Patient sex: M
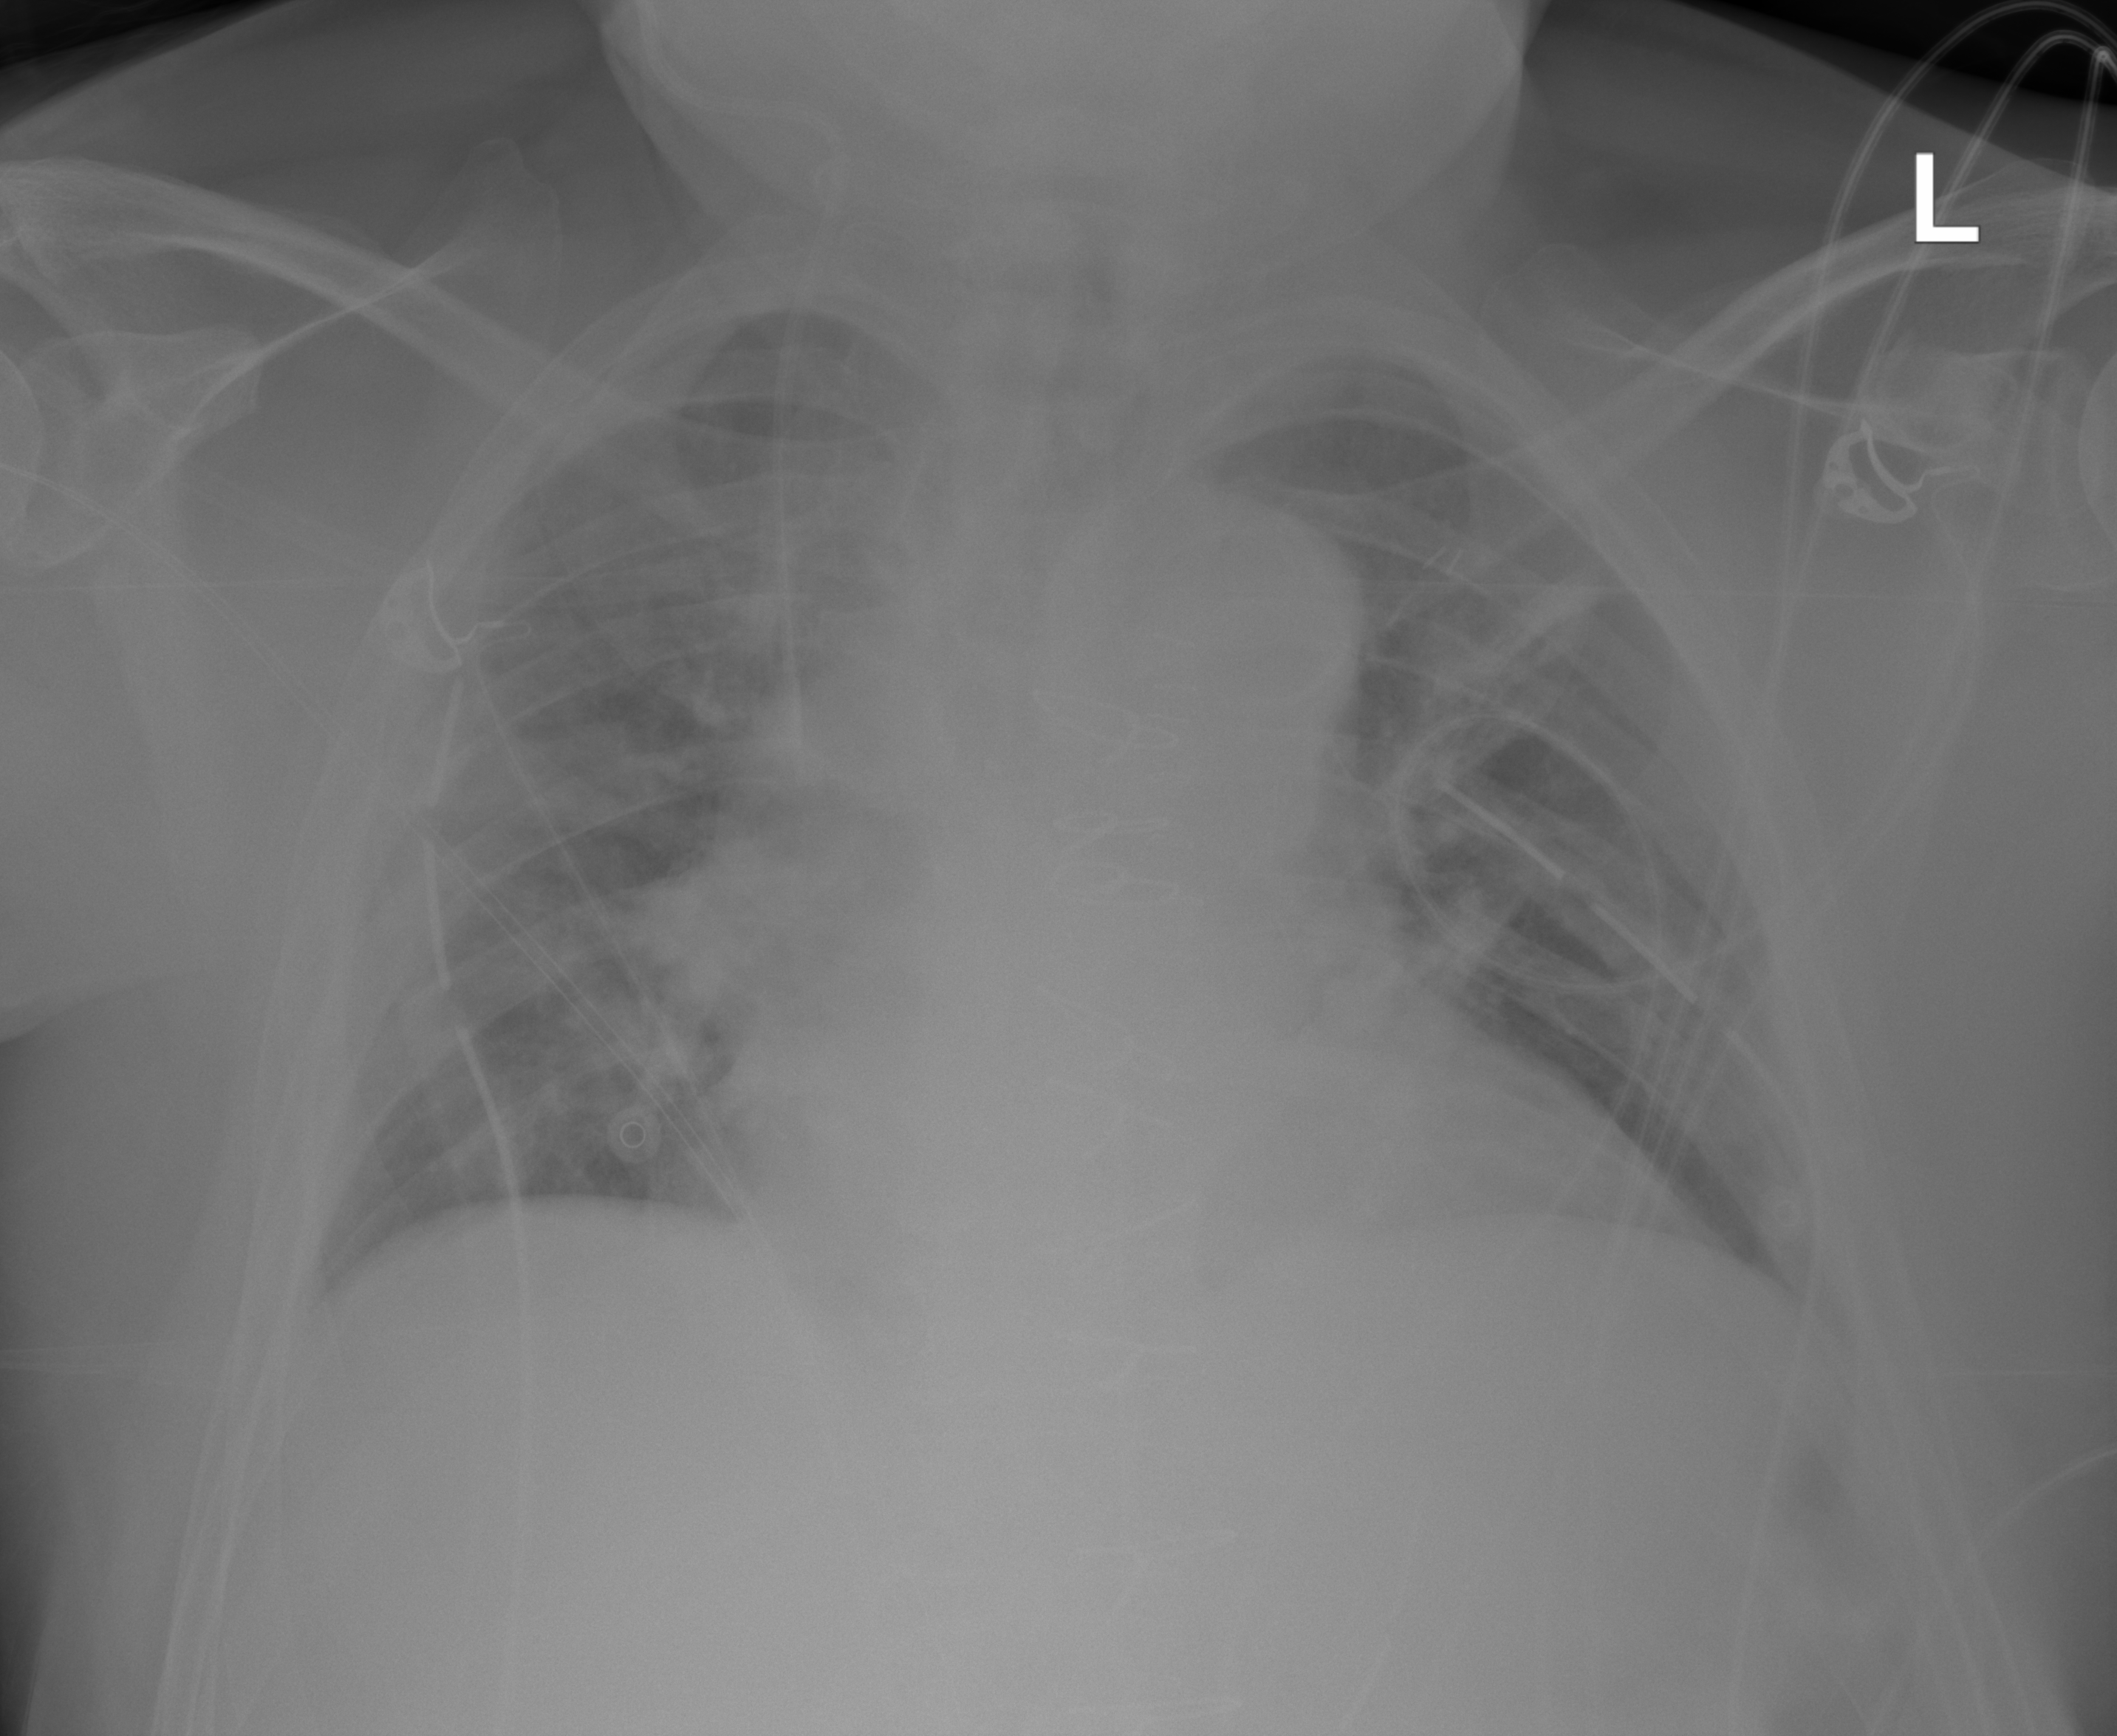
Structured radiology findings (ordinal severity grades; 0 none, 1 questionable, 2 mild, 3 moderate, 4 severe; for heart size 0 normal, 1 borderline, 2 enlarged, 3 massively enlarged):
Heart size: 1
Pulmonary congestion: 2
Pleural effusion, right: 0
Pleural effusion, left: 0
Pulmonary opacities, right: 2
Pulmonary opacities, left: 0
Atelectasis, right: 2
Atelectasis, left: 2